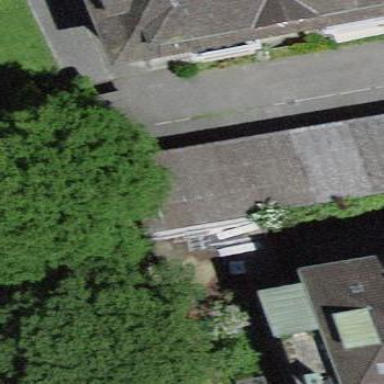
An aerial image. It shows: Flat-roofed garage.